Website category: restaurant
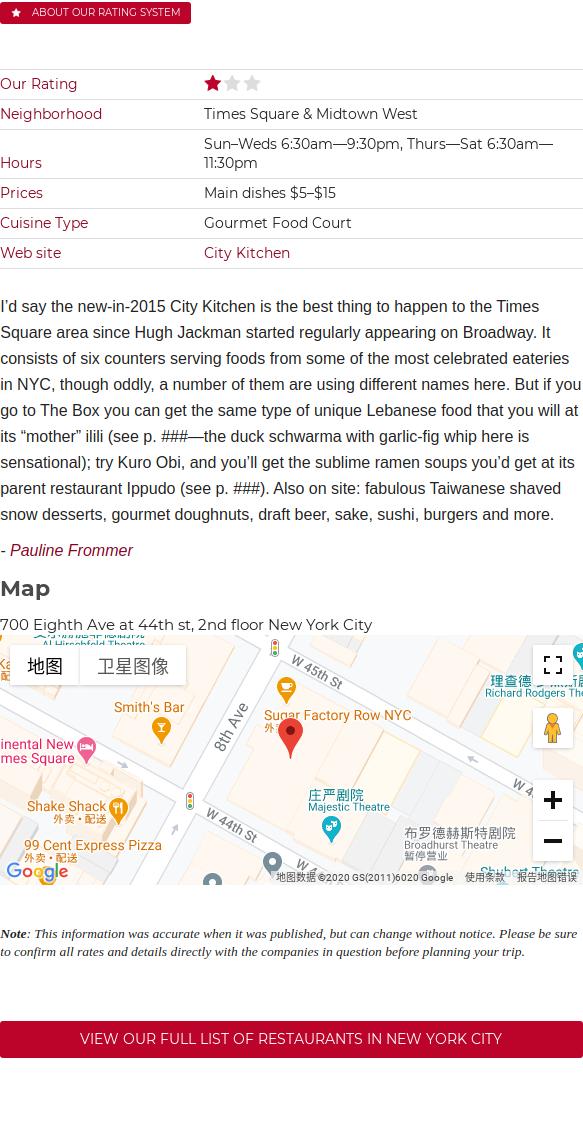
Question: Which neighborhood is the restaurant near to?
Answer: Times Square & Midtown West

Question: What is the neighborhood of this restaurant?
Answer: Times Square & Midtown West

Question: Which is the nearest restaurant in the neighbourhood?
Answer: Times Square & Midtown West

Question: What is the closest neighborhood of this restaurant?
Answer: Times Square & Midtown West

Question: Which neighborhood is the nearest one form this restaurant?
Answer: Times Square & Midtown West

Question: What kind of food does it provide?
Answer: Gourmet Food Court

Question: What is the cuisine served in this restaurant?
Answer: Gourmet Food Court

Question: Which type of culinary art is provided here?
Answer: Gourmet Food Court

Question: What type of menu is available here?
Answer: Gourmet Food Court

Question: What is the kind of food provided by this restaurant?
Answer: Gourmet Food Court

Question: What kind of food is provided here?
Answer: Gourmet Food Court

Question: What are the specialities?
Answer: Gourmet Food Court

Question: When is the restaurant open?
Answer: SunWeds 6:30am9:30pm, ThursSat 6:30am11:30pm

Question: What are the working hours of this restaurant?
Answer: SunWeds 6:30am9:30pm, ThursSat 6:30am11:30pm

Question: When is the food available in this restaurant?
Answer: SunWeds 6:30am9:30pm, ThursSat 6:30am11:30pm

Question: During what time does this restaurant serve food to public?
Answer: SunWeds 6:30am9:30pm, ThursSat 6:30am11:30pm

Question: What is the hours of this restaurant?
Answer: SunWeds 6:30am9:30pm, ThursSat 6:30am11:30pm

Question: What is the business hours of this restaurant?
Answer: SunWeds 6:30am9:30pm, ThursSat 6:30am11:30pm

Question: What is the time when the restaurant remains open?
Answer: SunWeds 6:30am9:30pm, ThursSat 6:30am11:30pm

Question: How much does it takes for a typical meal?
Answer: Main dishes $5$15

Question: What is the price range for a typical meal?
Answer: Main dishes $5$15

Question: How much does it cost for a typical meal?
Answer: Main dishes $5$15

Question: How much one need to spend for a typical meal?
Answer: Main dishes $5$15

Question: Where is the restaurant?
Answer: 700 Eighth Ave at 44th st, 2nd floor New York City

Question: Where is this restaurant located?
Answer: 700 Eighth Ave at 44th st, 2nd floor New York City

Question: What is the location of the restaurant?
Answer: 700 Eighth Ave at 44th st, 2nd floor New York City

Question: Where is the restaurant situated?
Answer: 700 Eighth Ave at 44th st, 2nd floor New York City

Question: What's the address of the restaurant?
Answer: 700 Eighth Ave at 44th st, 2nd floor New York City

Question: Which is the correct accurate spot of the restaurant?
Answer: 700 Eighth Ave at 44th st, 2nd floor New York City

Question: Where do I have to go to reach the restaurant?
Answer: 700 Eighth Ave at 44th st, 2nd floor New York City